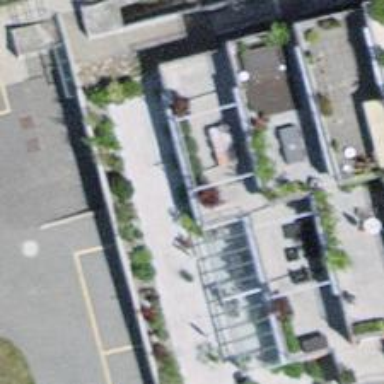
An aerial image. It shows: Parking entrance.